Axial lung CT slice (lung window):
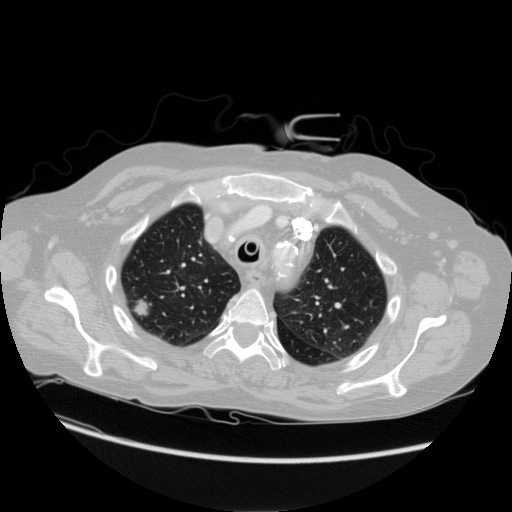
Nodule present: yes
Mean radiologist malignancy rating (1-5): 4.5